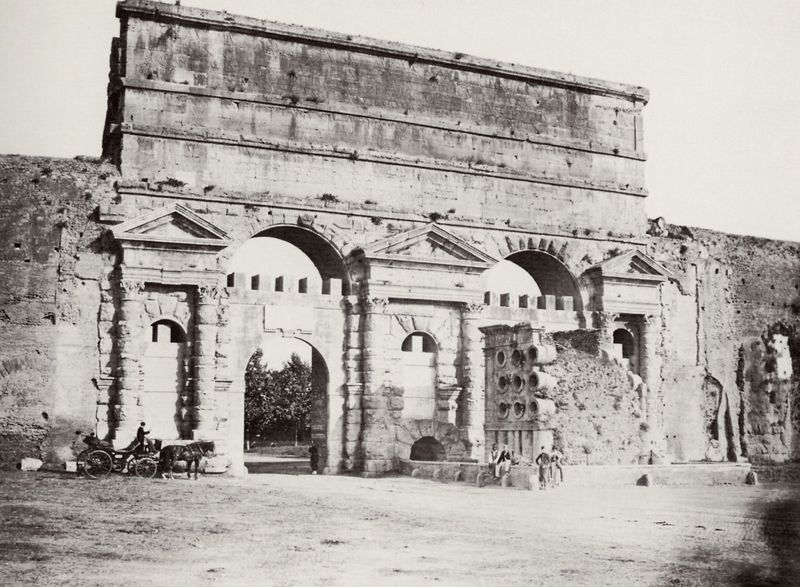
Titel: Die Porta Maggiore
Künstler: Altobelli
Standort: Kopenhagen
Institution: Königliche Bibliothek
Schlagwörter: baum, dunkel, gestein, himmel, mann, schatten, weiß, bäume, frauen, menschen, sitzen, stadt, fenster, frau, grau, hell, licht, männer, schwarz, strasse, säule, säulen, haus, leute, alt, architektur, mensch, sockel, stein, steine, tot, hügel, sonne, wege, boden, personen, pferd, pferde, rappe, ansicht, bogen, fassade, italien, passage, passanten, spuren, giebel, mauer, ziegel, massiv, einspänner, kutsche, platz, pilaster, wagen, durchgang, monumental, tor, zinnen, foto, fotografie, photographie, bögen, vier, eingang, eingänge, fugen, ruine, antike, torbogen, festung, mauerwerk, abbruch, schwarz-weiss, blanc, gross, noir, kreise, kutscher, ruinen, löcher, architrav, arkaden, kapitelle, rom, fahrrad, kapitell, photo, dreiecksgiebel, gemäuer, portal, rustika, römer, tore, stadttor, gesims, quader, architrave, mauern, portikus, ross, antik, griechisch, rundbögen, griechenland, stadtmauer, staße, einfahrt, tempel, korinthisch, cheval, manschen, chevaux, verfallen, antique, römisch, monument, äquadukt, kapitel, tonne, waagen, historisch, triumphbogen, fuhrwerk, tympanon, ausfahrt, port, keilsteine, arcade, gesimse, rustica, gemauert, steinblöcke, halbsäulen, architecture, arche, fronton, augustus, korinthische kapitelle, architektir, seiteneingänge, naturstein, thympana, einbau, kutzsche, zugemauert, ziergiebel, blöcke, rohre, schäden, antiquité, mur, agee, noir et blanc, sépia, temple, verblendung, verändert, vermauert, tonnen, beschädigungen, ausgrabungsstätte, blendgieben, durchfahrten, eingebaut, keilsteinrahmung, kurscher, ruinenstätte, ruinrn, snadstein, titus, umgebaut, ädiquula, ädiquulamotiv, personnes, charette, gepann, tympani, mur ornament, bâtiment, caleche, constuction